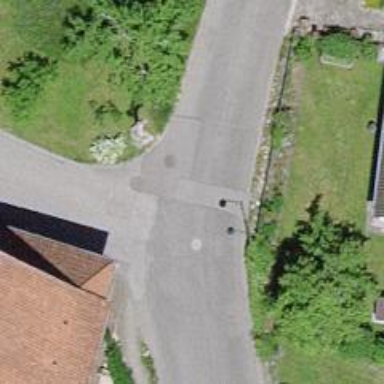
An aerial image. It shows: Wayside cross with historic significance.